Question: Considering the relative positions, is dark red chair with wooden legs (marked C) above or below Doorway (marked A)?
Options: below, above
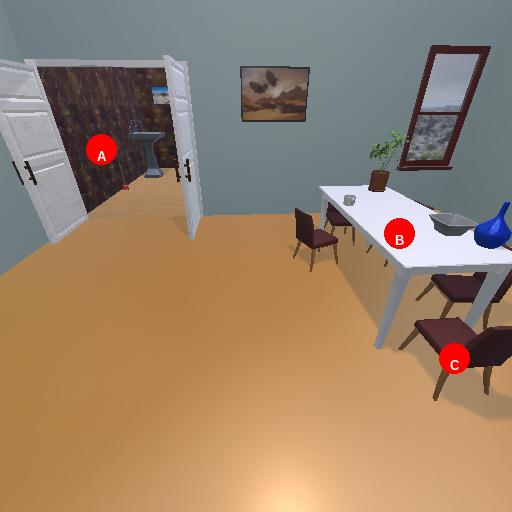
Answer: below